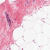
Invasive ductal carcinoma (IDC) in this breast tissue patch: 0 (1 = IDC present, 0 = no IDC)